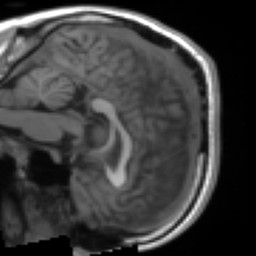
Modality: T1w
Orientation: sagittal